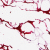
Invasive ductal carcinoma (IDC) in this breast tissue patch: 0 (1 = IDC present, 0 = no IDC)